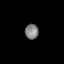
Tissue: skin
Cell type: Others
Senescence score: 0.7345
Nuclear area (px): 198
Mean DAPI intensity: 128.071